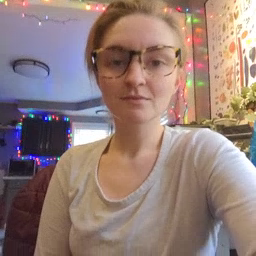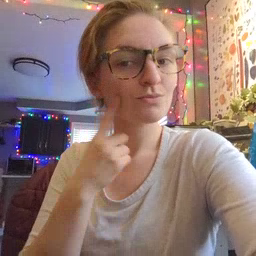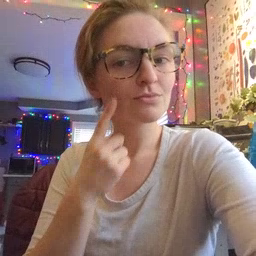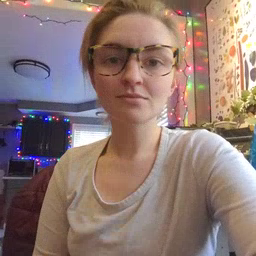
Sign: cheek